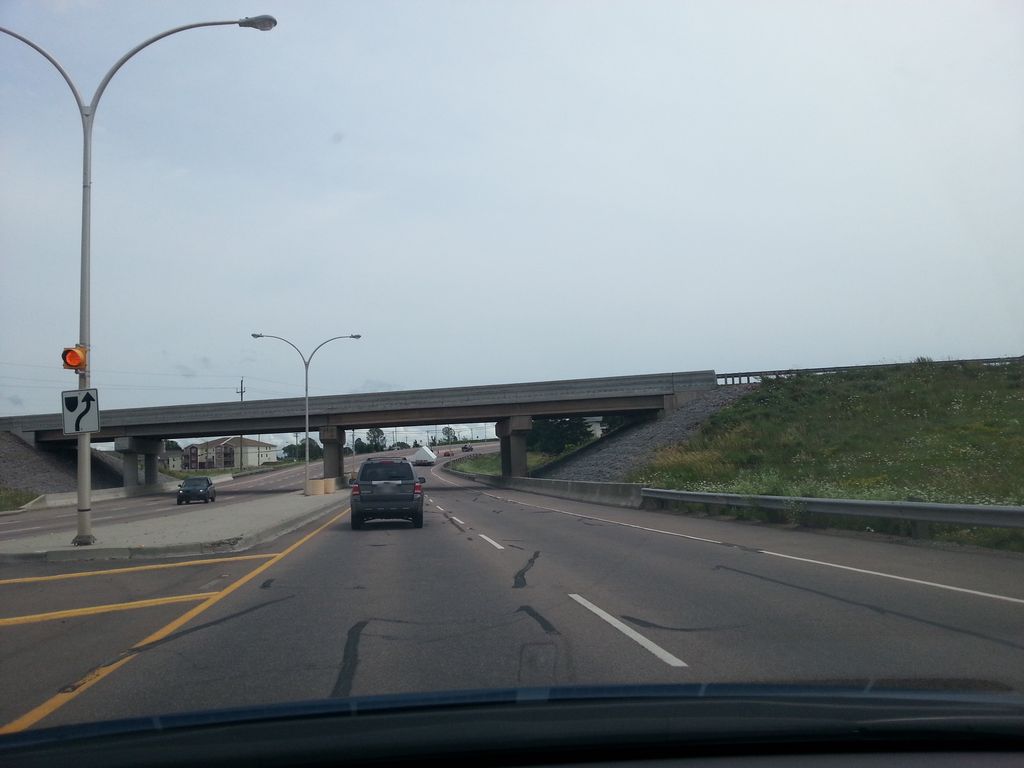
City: charlottetown